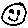
Label: smiley face